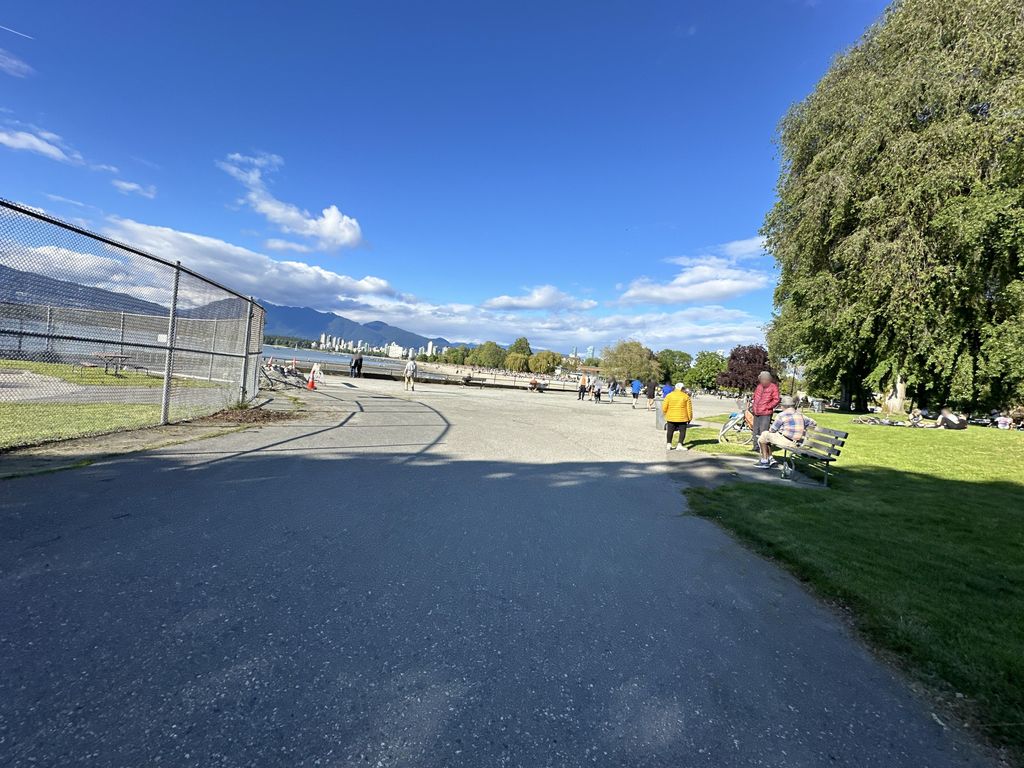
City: vancouver